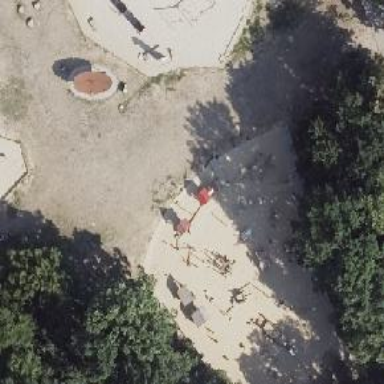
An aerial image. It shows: Playground featuring tunnel tube for children to play in.